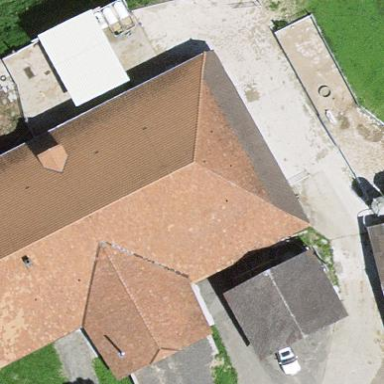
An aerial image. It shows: Farm building.